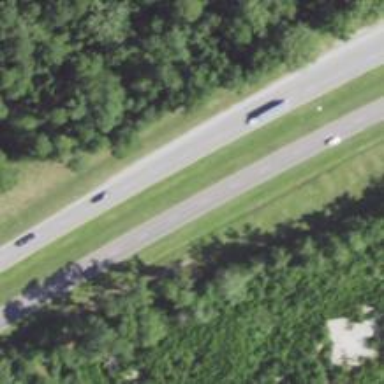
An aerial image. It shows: This image shows trunk highway that functions as expressway.